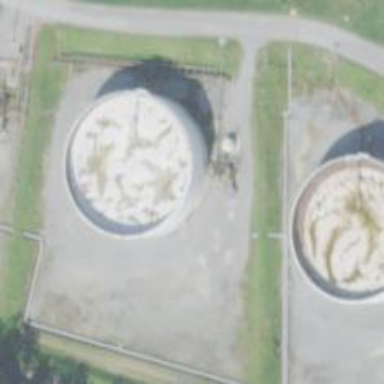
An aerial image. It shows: Storage tank that is man-made.